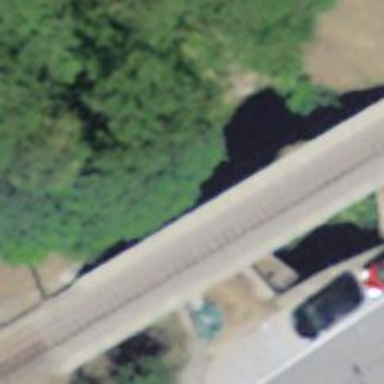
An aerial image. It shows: Aerialway for transporting goods.